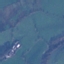
Land use / land cover: Pasture